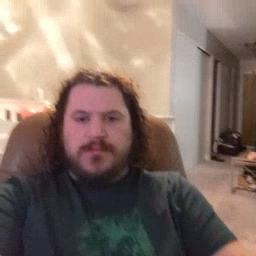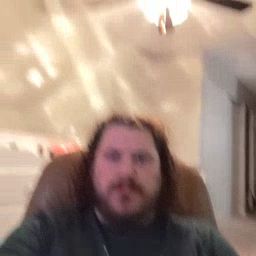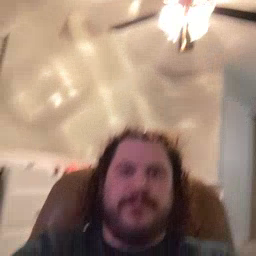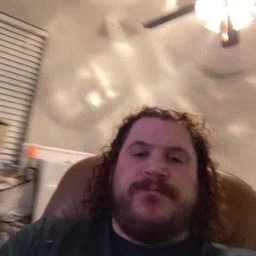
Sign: boat